Question: I get the error "java.io.FileNotFoundException: AuthKey_7RHM5B8NS7.p8 (No such file or directory)", the file is clearly in my directory and I am using the relative path for the file. Here is my projects directory.
Project directory Image

'''
final ApnsClient apnsClient = new ApnsClientBuilder()
.setApnsServer(ApnsClientBuilder.DEVELOPMENT_APNS_HOST)
.setSigningKey(ApnsSigningKey.loadFromPkcs8File(new File("AuthKey_7RHM5B8NS7.p8"),
"GL87ZNESF6", "7RHM5B8NS7"))
.build();
'''
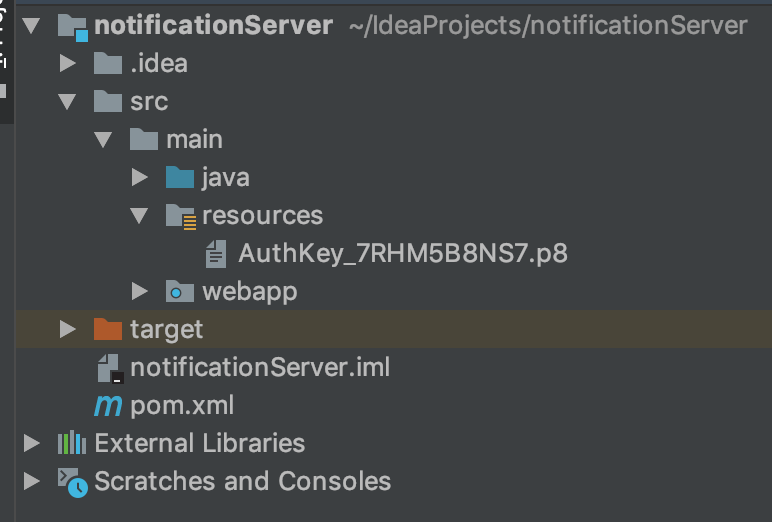
Answer: As you are trying to fetch file from resource folder hence you need to specify path for that.
'''
File file = new File(getClass().getResource("/AuthKey_7RHM5B8NS7.p8").getFile());
'''
or to get the URL
'''
URL res = getClass().getClassLoader().getResource("AuthKey_7RHM5B8NS7.p8");
File file = Paths.get(res.toURI()).toFile();
String absolutePath = file.getAbsolutePath();
'''